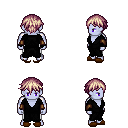
a pixel art fantasy rpg character, male body template, dark elf, purple skin, gray robe, white pants, white blonde short bangs hairstyle, cloth bracers, brown slippers, four views (front, back, left, right), 2x2 character sprite sheet, small pixel art, hard edges, no anti-aliasing